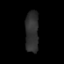
Tissue: prostate
Cell type: Epithelial cells
Senescence score: 0.2801
Nuclear area (px): 552
Mean DAPI intensity: 46.183